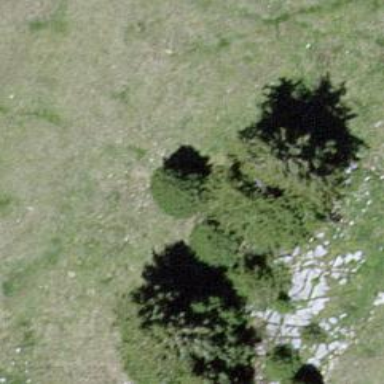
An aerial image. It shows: Needle-leaved tree in natural setting.